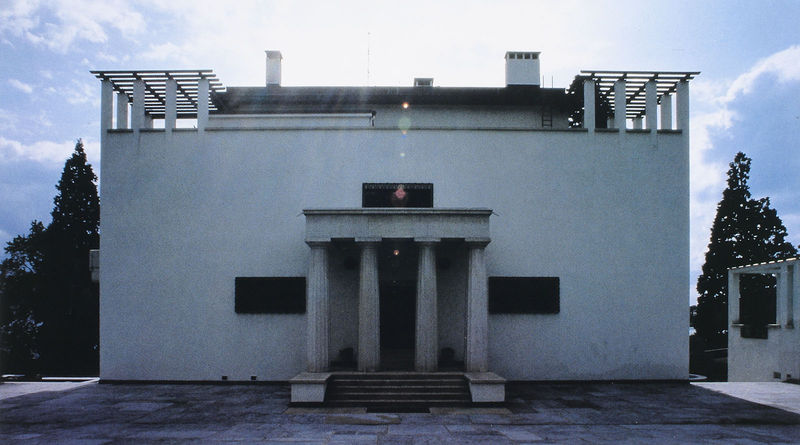
Titel: Villa Karma für Prof. Dr. Theodor Beer
Künstler: Adolf Loos
Standort: Montreux (EU - CH)
Schlagwörter: baum, blau, himmel, schatten, weiß, wolken, bäume, fenster, licht, schwarz, säulen, terasse, tür, dach, haus, wand, architektur, sonne, boden, kontrast, kamin, bewölkt, balkon, sommer, modern, monochrom, treppe, jugendstil, aufgang, stufen, tor, eingang, urlaub, schlicht, wolkig, fliesen, bauhaus, villa, sonnenstrahlen, tempel, museum, gegenlicht, viereck, steinplatten, wiener werkstätten, flachdach, dachterrasse, streppe, neoklassizismus, pergola, dachterasse, stiege, 4, $, dachtreppe, monochom, säiln